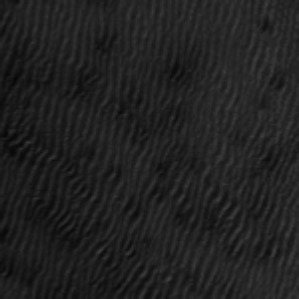
Label: frost